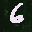
Label: 6